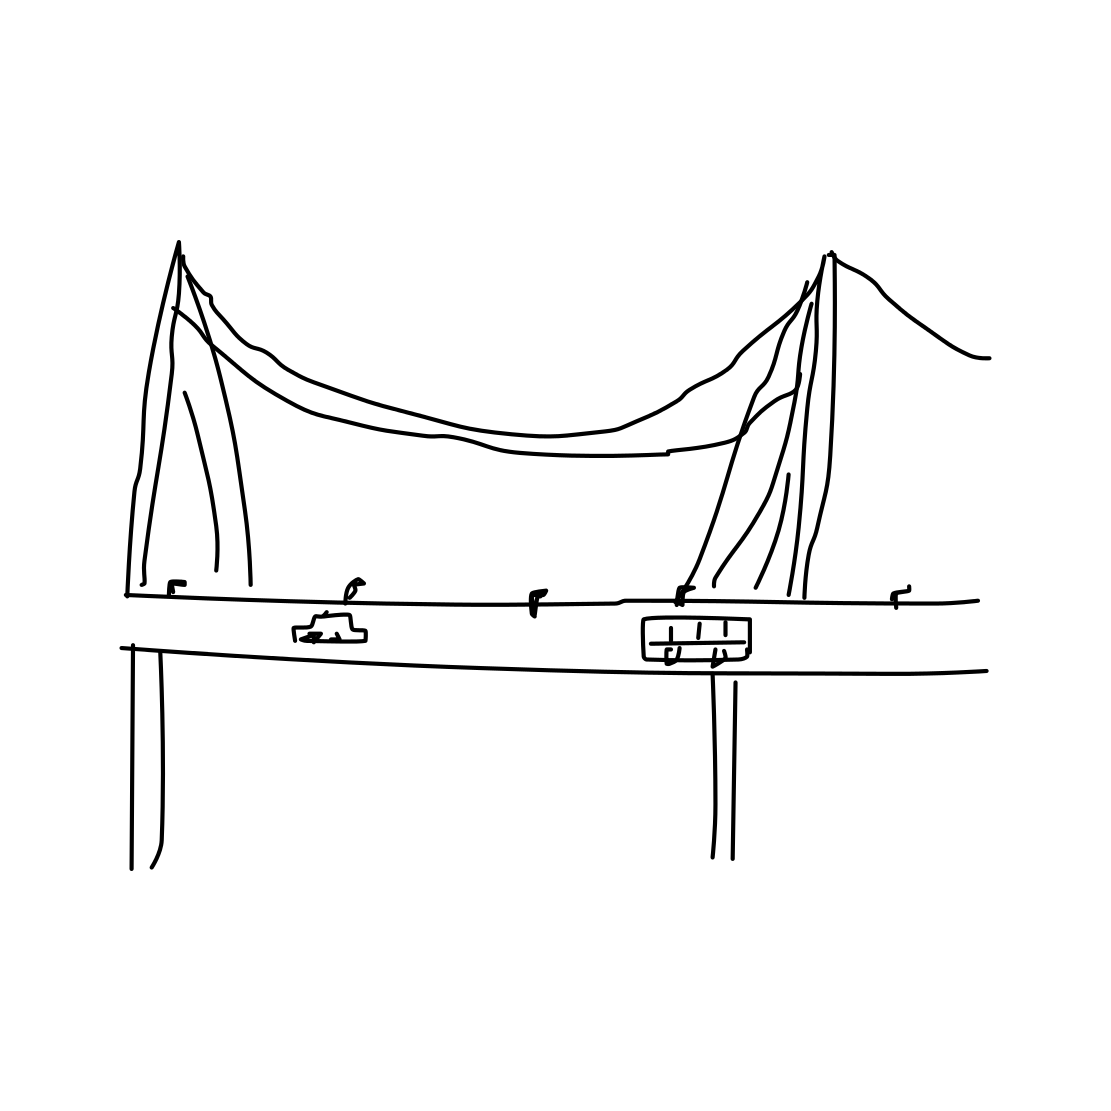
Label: bridge